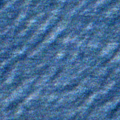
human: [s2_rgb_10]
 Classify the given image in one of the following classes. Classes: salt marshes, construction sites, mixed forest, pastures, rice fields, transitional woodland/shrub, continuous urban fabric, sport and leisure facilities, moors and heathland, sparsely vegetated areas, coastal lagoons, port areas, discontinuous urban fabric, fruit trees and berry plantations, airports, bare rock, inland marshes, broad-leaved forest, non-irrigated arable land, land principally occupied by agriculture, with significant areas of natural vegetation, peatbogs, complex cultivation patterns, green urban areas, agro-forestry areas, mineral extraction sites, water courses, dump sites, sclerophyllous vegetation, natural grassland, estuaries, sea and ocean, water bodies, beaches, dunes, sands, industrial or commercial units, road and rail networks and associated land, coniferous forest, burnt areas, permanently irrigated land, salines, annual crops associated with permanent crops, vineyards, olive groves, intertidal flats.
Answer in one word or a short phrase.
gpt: sea and ocean